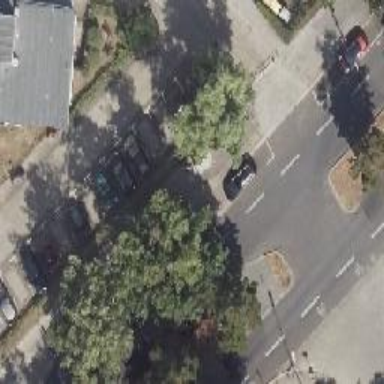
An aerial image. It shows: Unmarked crossing on the road.